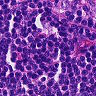
Metastatic tissue present: no